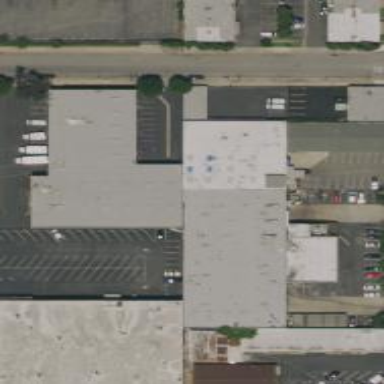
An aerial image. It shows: Warehouse building.